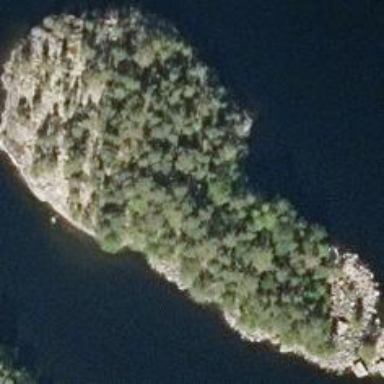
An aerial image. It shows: Islet covered in needle-leaved woodland.